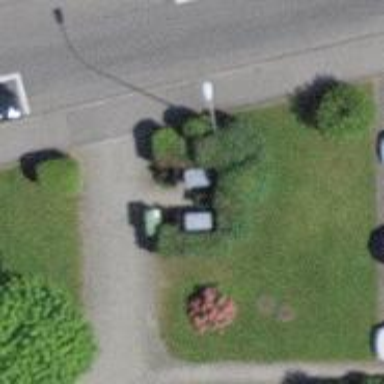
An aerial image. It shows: Support pole.